Field crop: maize
Growth stage: 1
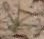
Species: salsola